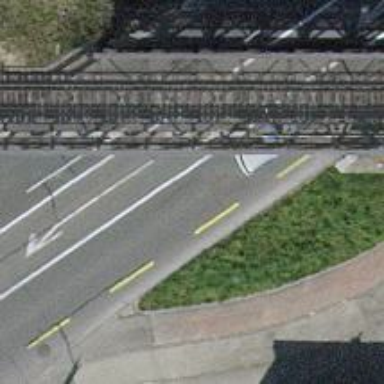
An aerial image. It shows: Primary highway with designated cycle lane.